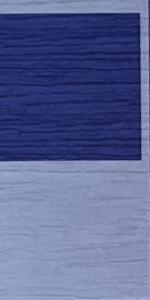
Label: Empty